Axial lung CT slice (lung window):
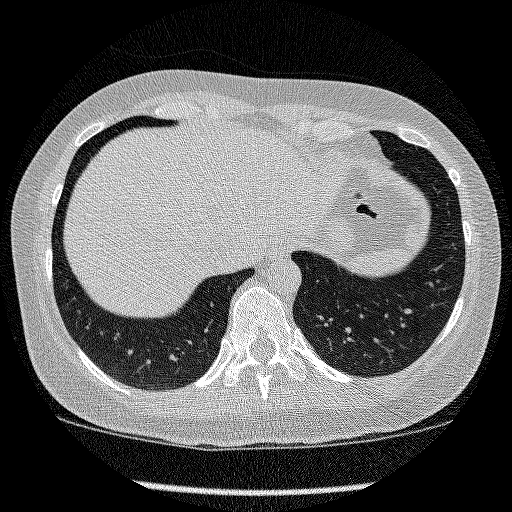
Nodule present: no